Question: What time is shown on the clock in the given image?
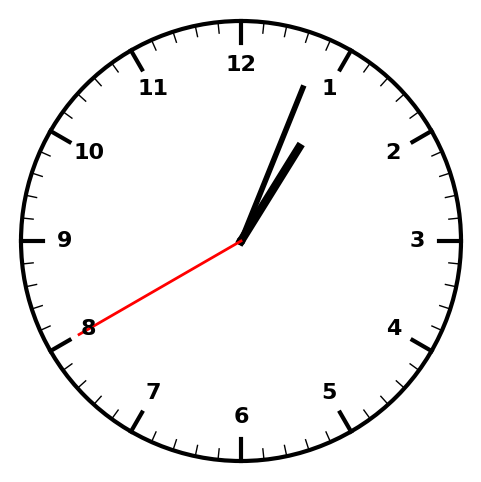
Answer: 01:03:40